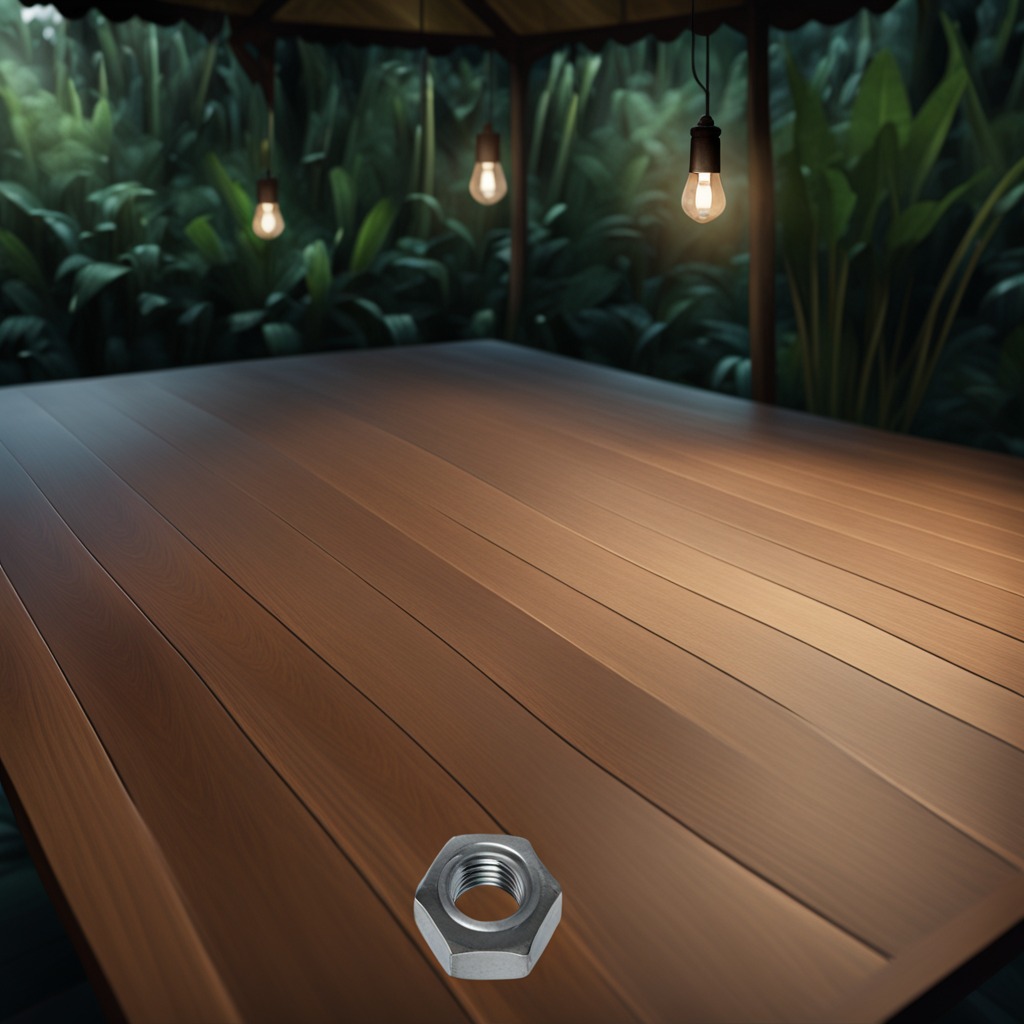
A metal nut is lying on the wooden table.